Question: Given the supply, demand, and route table for this logistics problem, what is the minimum total cost? Please provide the answer as an integer.
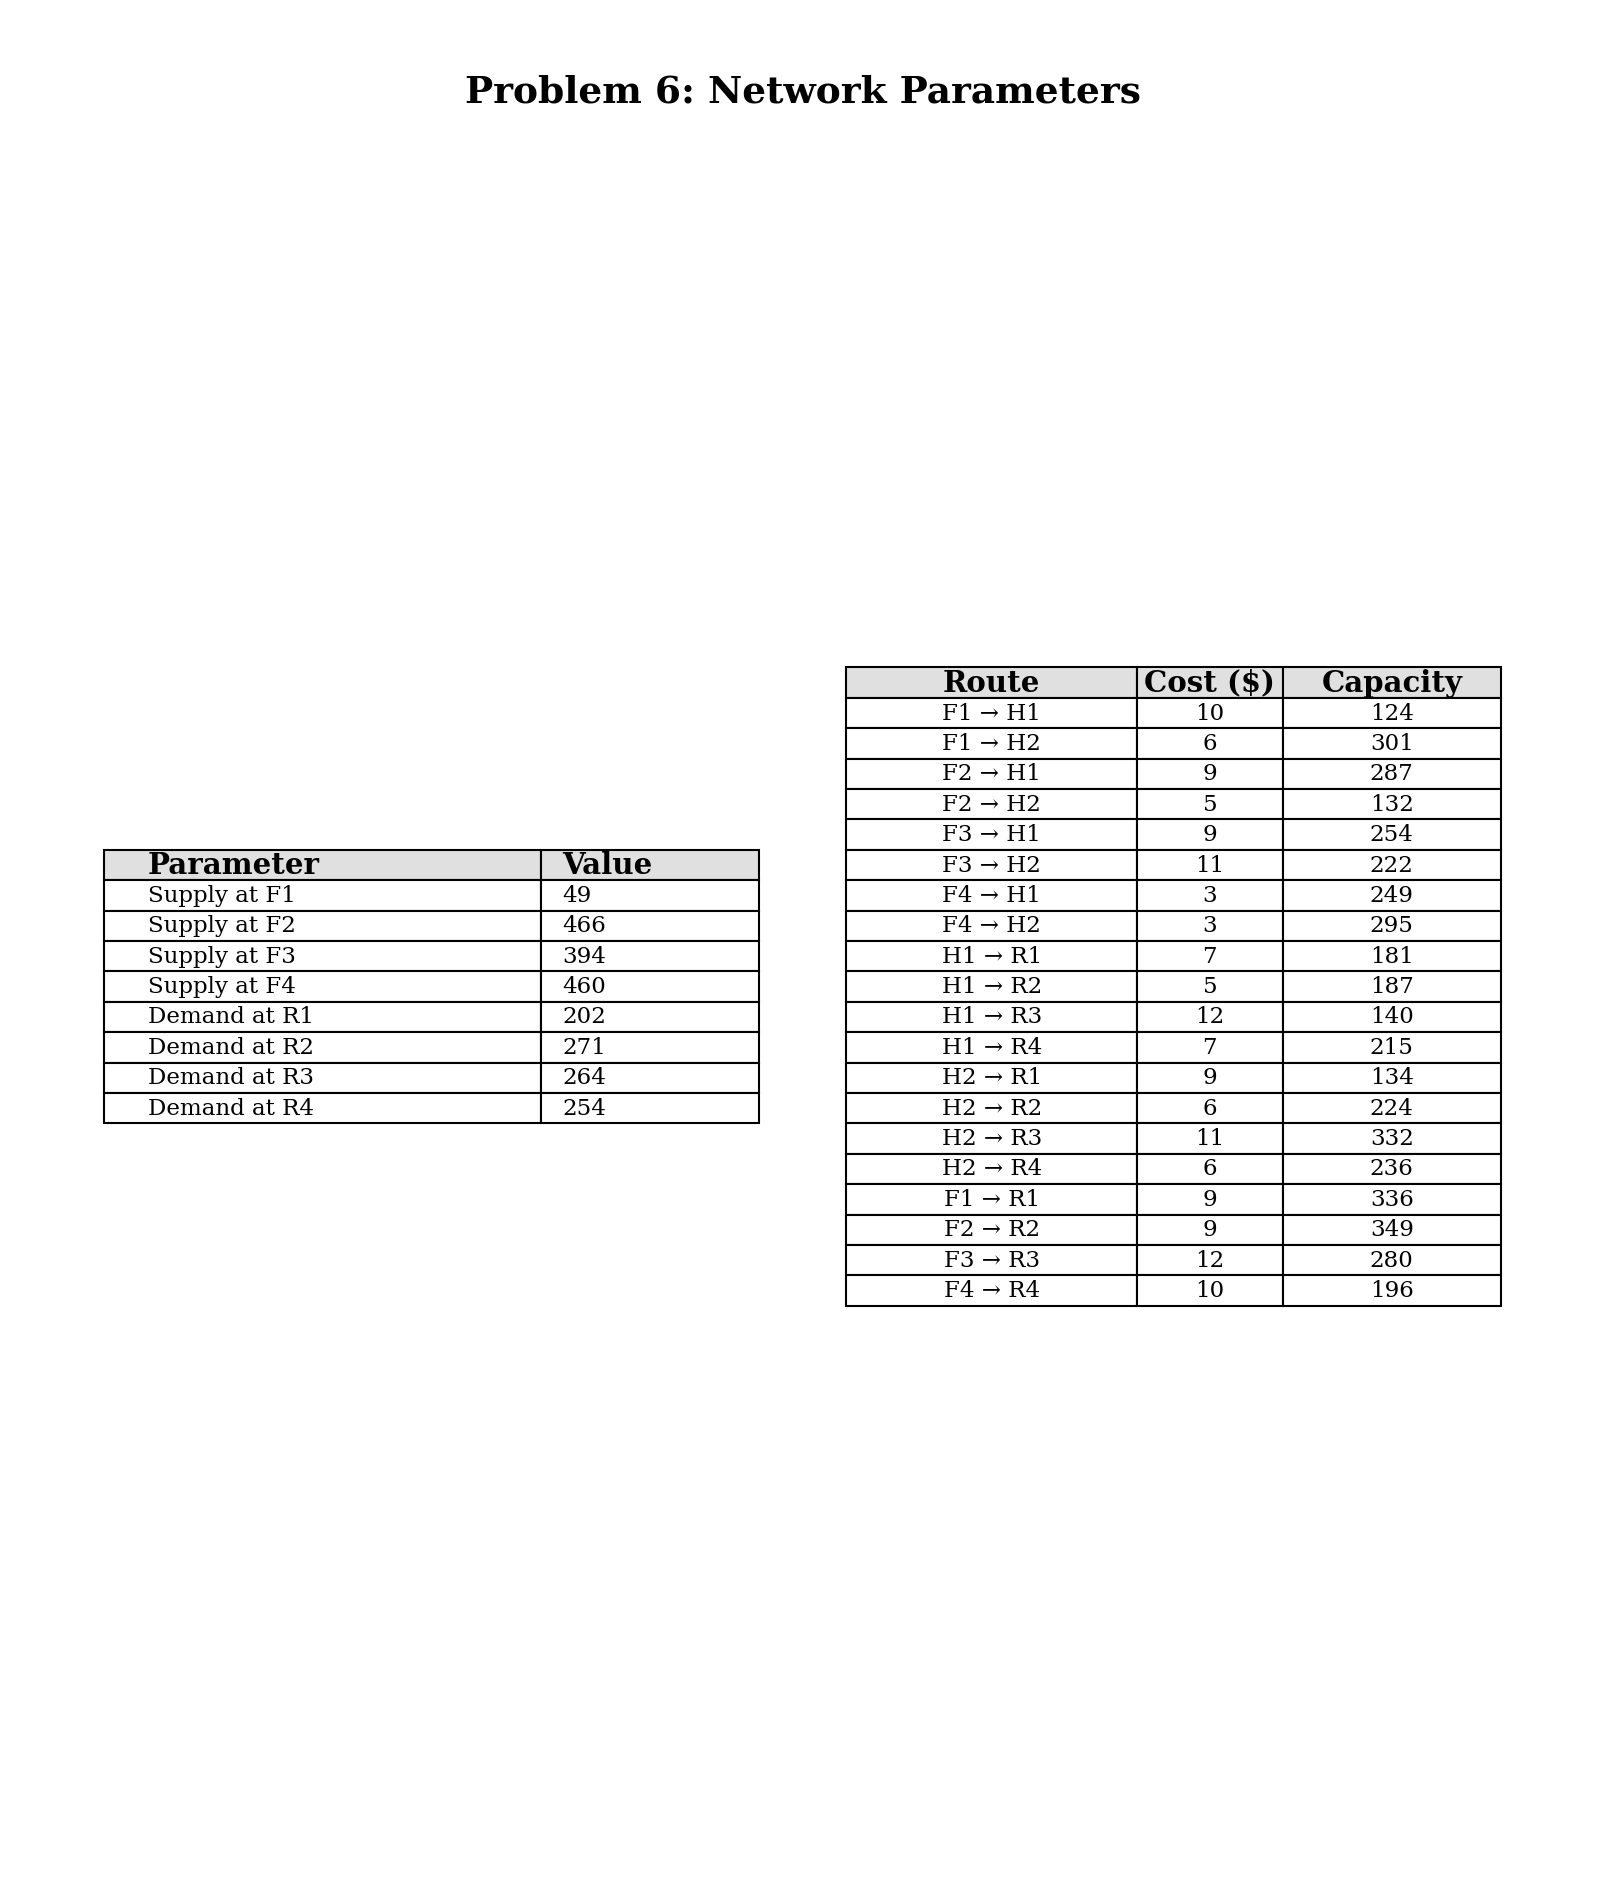
Answer: 9829